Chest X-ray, PA view. Patient: 45 years old, sex F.
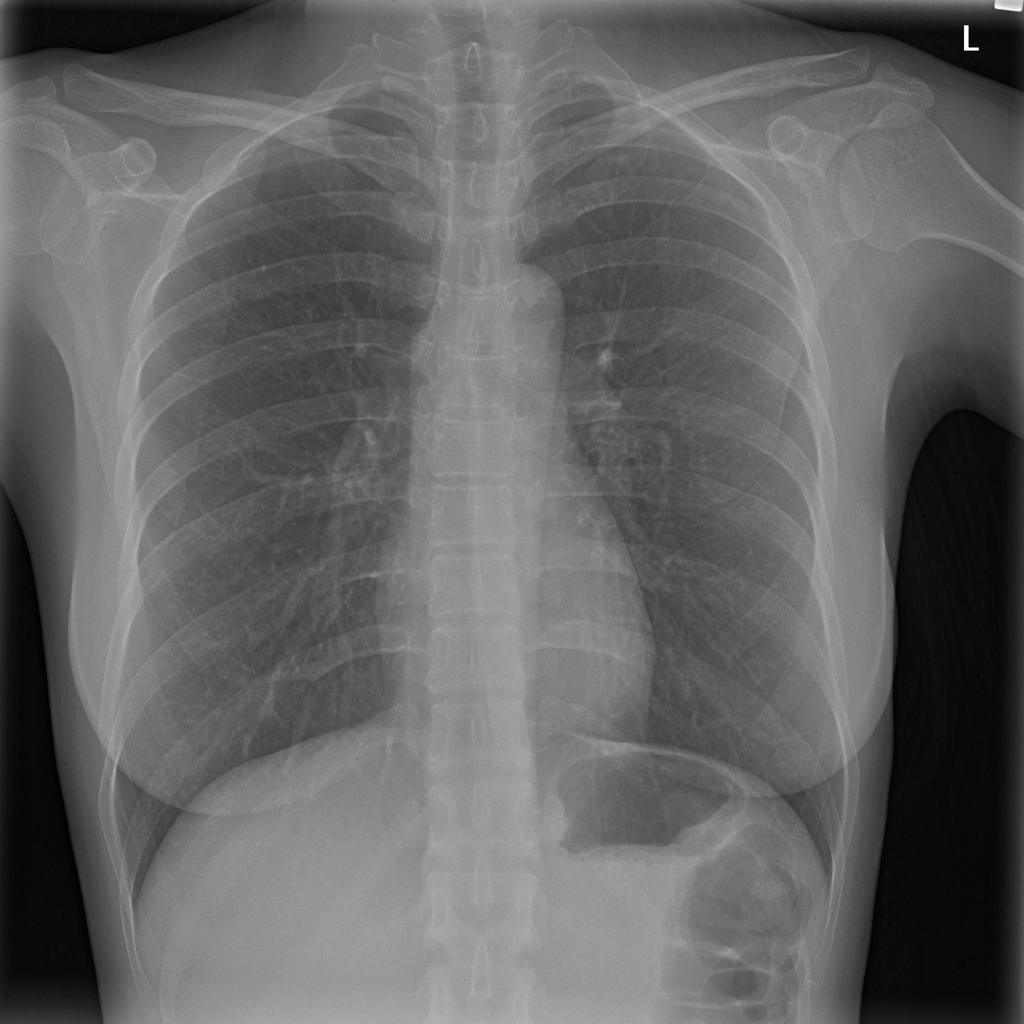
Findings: Infiltration